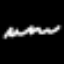
Label: squiggle